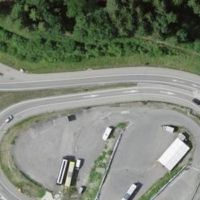
EUNIS habitat code: 57
Species observed at this site:
Chorthippus brunneus